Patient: sex F, age 65
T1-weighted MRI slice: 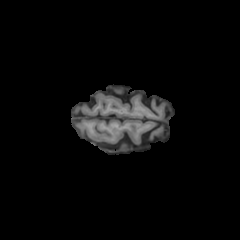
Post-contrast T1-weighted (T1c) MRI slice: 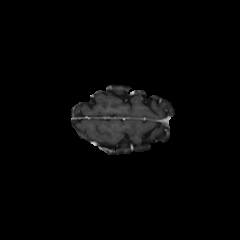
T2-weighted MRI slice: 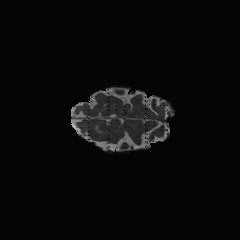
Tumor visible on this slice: no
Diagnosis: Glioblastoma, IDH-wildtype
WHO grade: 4